Aerial crown-view tile of a tropical tree (Barro Colorado Island, Panama), acquired 20250818:
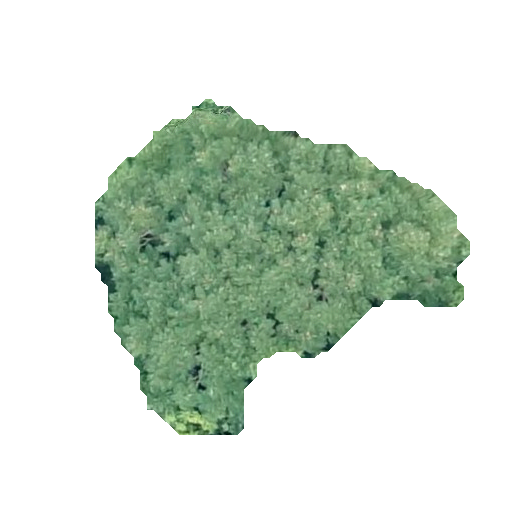
Species: Jacaranda copaia
GBIF accepted scientific name: Jacaranda copaia
Crown area: 108.133 m²